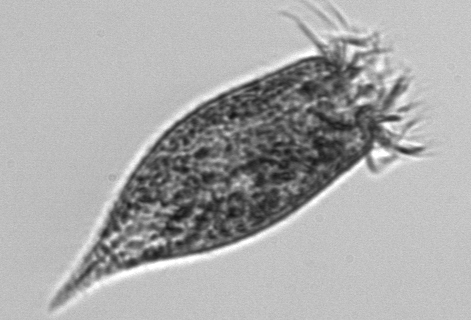
Label: Strombidium_conicum